Field crop: maize
Growth stage: 2
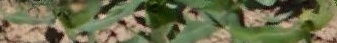
Species: maize